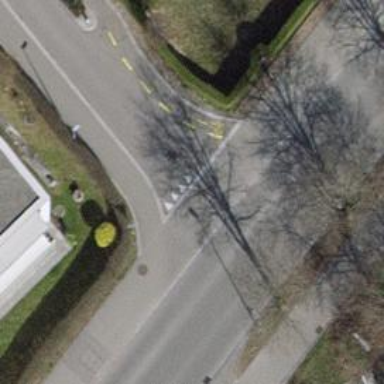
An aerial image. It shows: Unmarked crossing on the road.